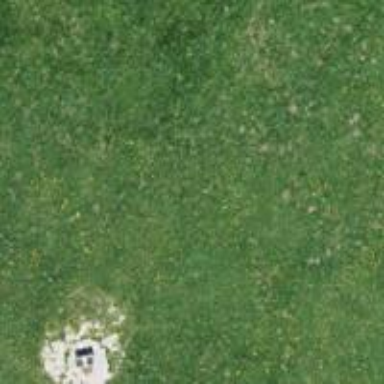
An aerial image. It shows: Grass track with grade5 track type.